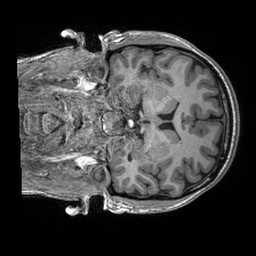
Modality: T1w
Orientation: coronal
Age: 21
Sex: female
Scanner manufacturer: siemens
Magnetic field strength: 3 T
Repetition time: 2.4 s
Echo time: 0.00191 s